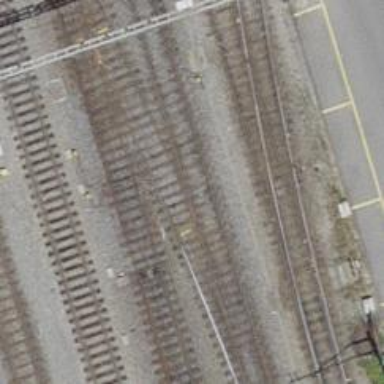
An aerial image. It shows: Single-track electrified railway with contact line.